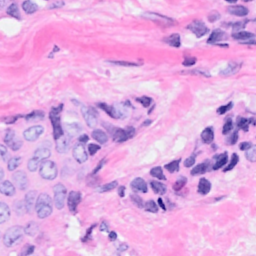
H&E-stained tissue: Breast